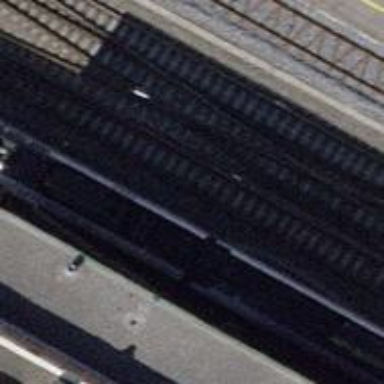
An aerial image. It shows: Railway siding with one electrified track and contact line.